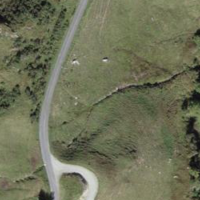
EUNIS habitat code: 26
Species observed at this site:
Falco tinnunculus